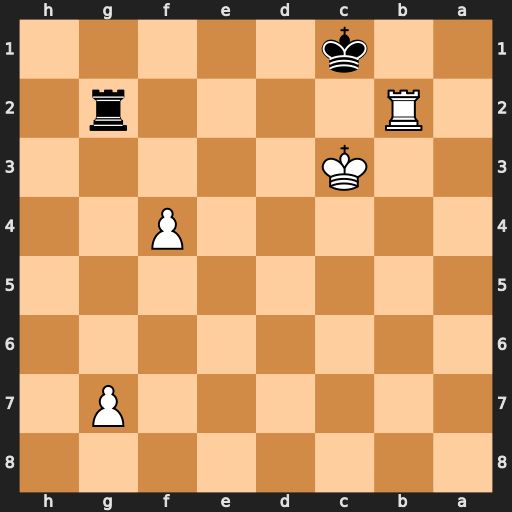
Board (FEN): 8/6P1/8/8/5P2/2K5/1R4r1/2k5
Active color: b
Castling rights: -
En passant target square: -
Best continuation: Rg3+ Kd4 Kxb2